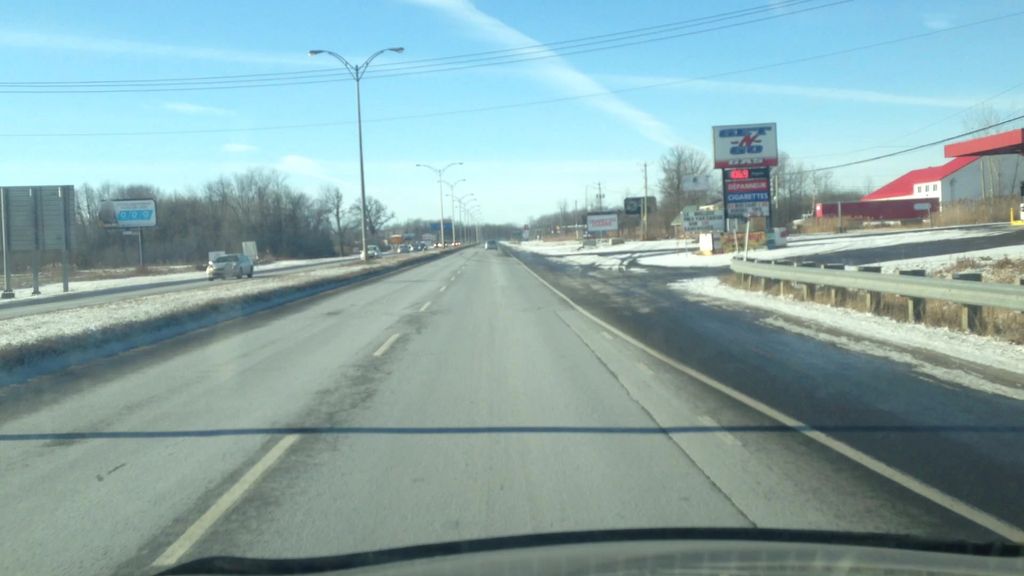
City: montreal